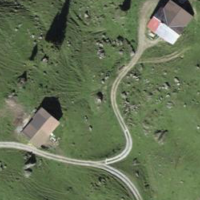
EUNIS habitat code: 23
Species observed at this site:
Rumex alpinus